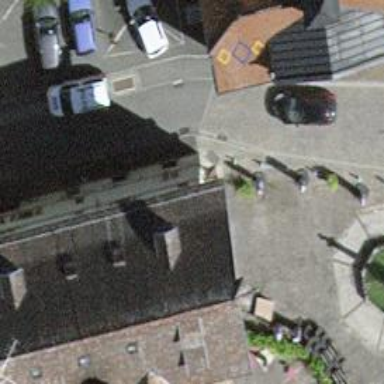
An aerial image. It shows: Restaurant.